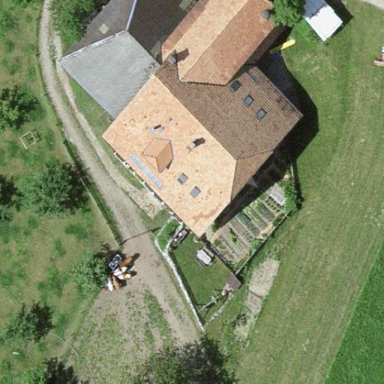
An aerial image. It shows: Farm building.